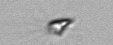
Label: Calciopappus